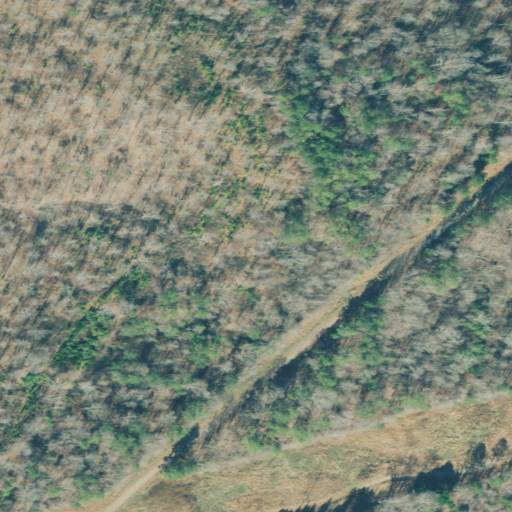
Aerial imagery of mountain in Georgia named Dobbins Mountain containing deciduous forest, mixed forest, evergreen forest, shrub, open development, pasture, and grassland